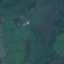
Land use / land cover: Pasture